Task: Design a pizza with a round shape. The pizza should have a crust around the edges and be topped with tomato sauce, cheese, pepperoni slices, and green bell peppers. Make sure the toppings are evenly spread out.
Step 327:
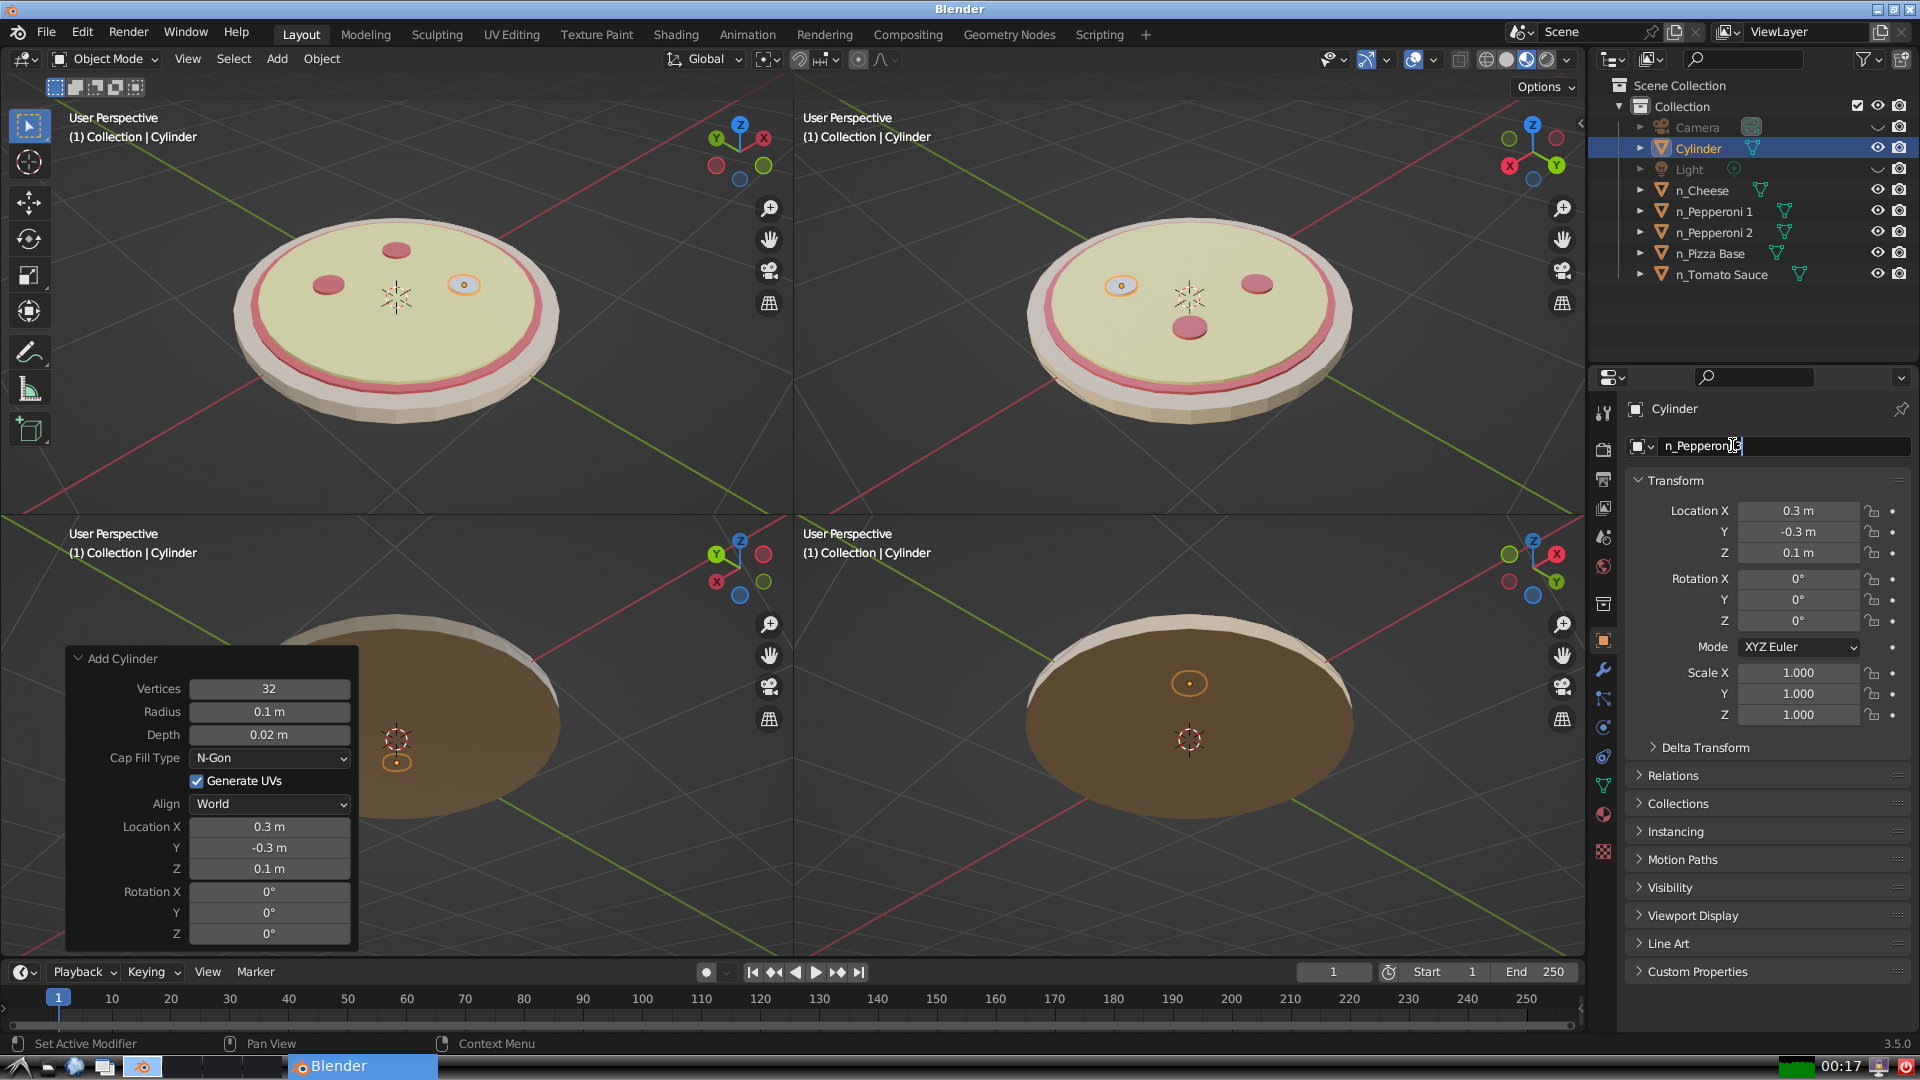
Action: {"key_press": ['Return']}